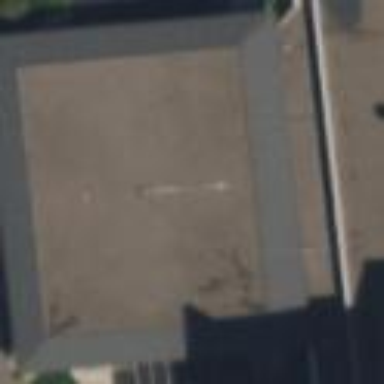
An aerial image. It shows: View of roof of building.